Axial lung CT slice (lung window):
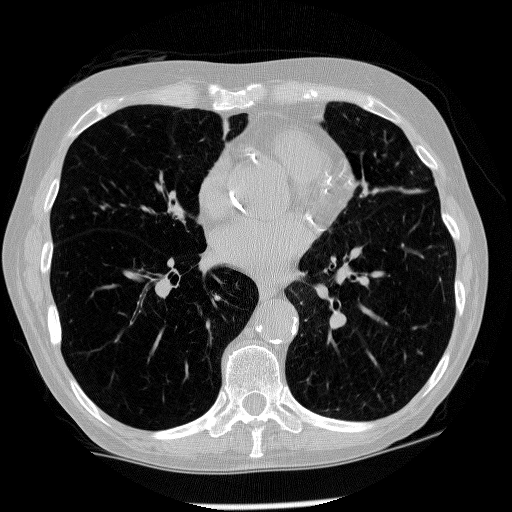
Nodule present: no